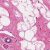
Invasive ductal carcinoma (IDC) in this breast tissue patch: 0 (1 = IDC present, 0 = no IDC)